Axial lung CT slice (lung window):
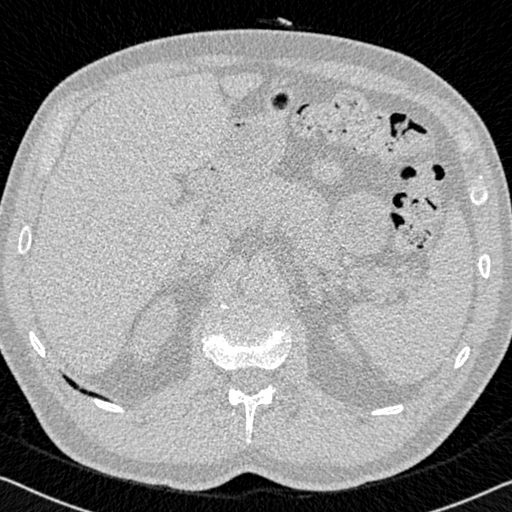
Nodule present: no